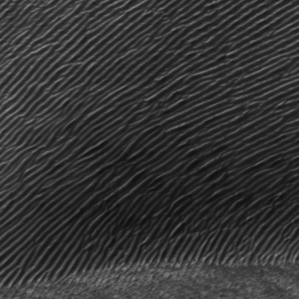
Label: frost